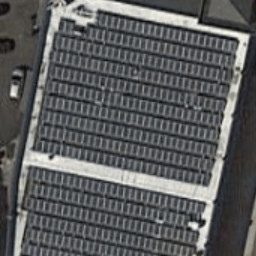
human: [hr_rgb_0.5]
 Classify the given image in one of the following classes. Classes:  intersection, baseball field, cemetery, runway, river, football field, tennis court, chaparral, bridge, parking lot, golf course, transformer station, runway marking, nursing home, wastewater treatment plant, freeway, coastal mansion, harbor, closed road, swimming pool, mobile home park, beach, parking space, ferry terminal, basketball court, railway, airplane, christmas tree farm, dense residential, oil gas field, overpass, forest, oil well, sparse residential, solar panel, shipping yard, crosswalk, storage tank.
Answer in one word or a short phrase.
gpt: solar panel